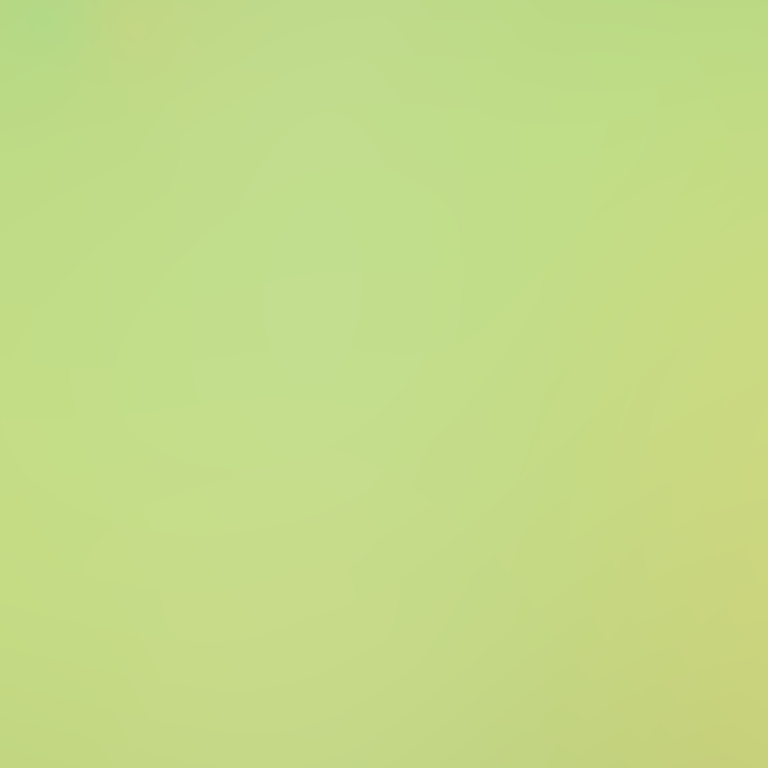
Abstract light effect, smooth gradient from soft green to pale yellow, calm atmosphere, diffuse light, no room, no furniture, no objects.